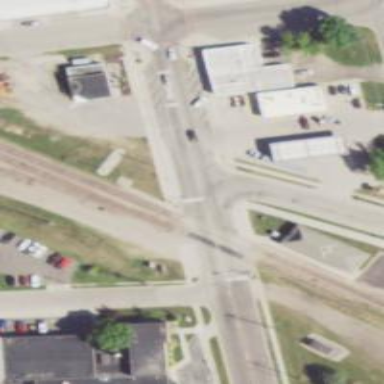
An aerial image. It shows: Crossing for the railway.